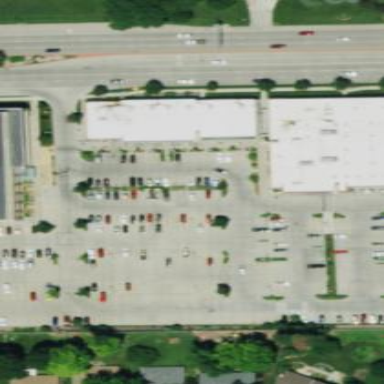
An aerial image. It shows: Parking area.